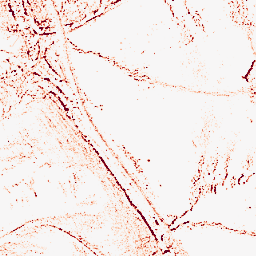
Category: morphological
Decomposition family: morphological_square
Decomposition parameters: operation: opening
size: 3
Upsampling method: sinc_hamming
Upsampling parameters: scale: 2
kernel_size: 4
Upsampling scale: 2